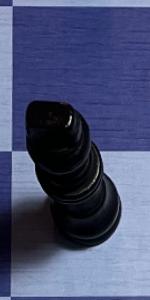
Label: King_Black